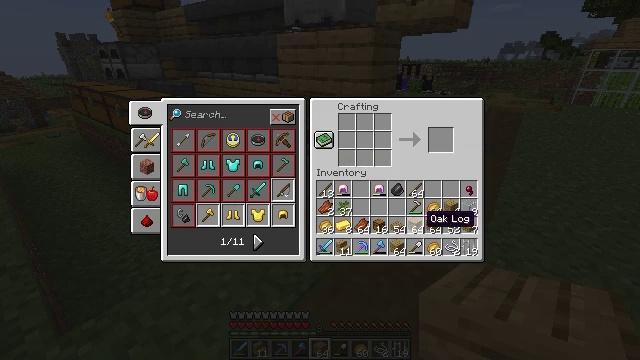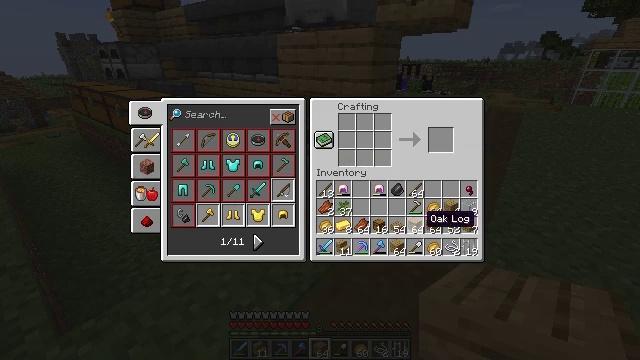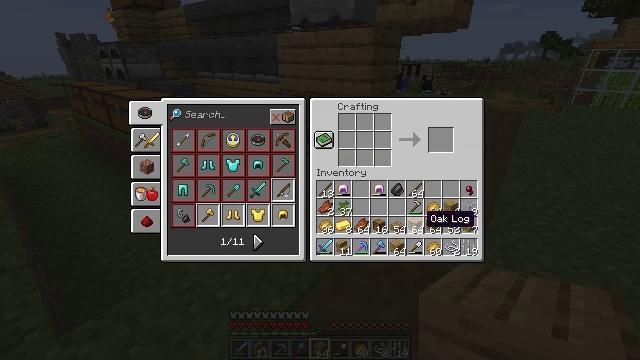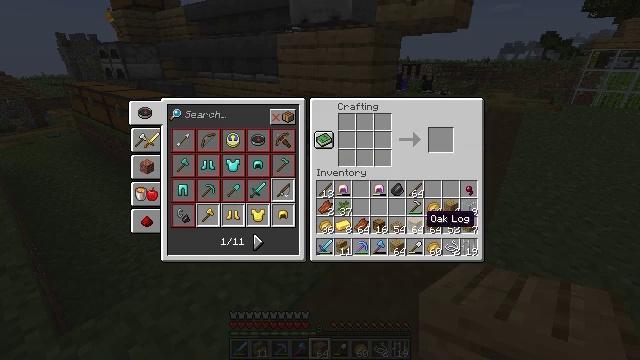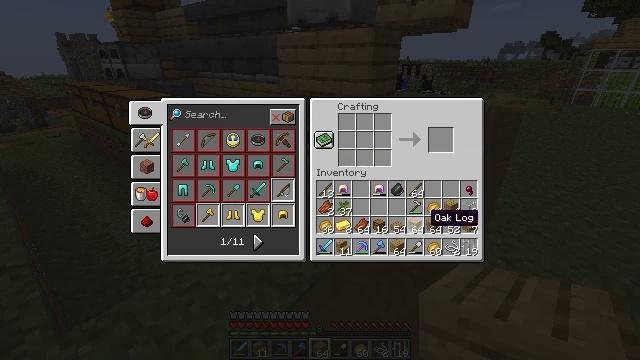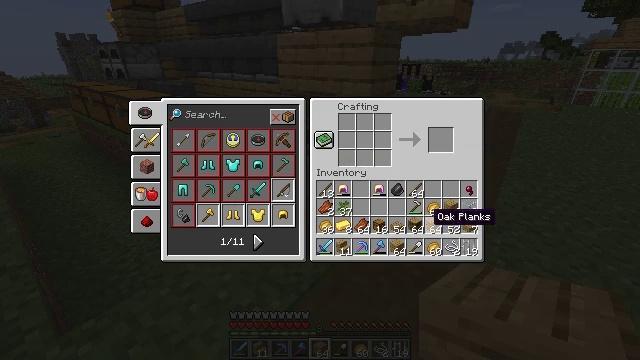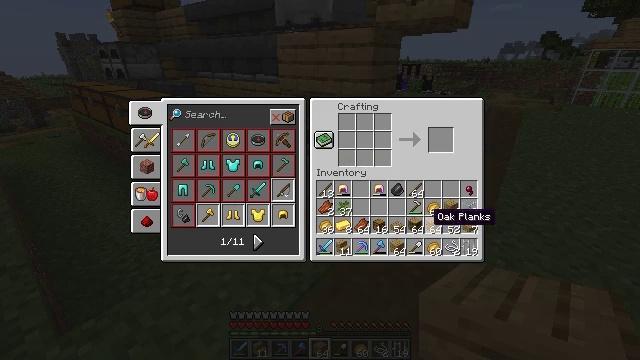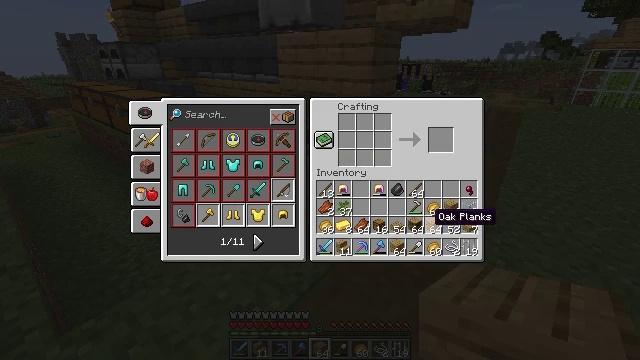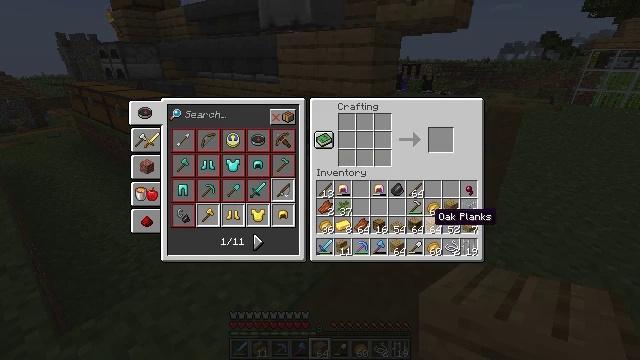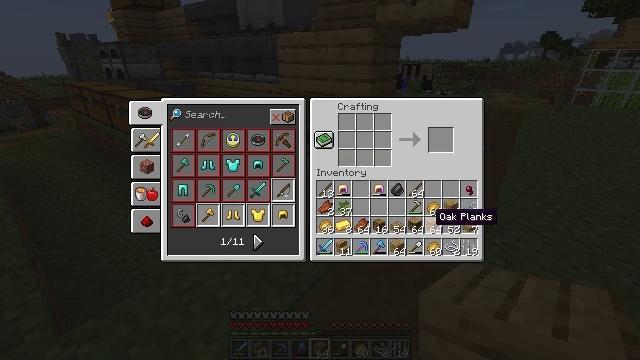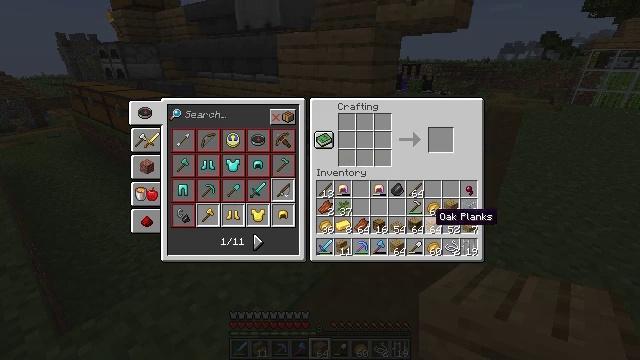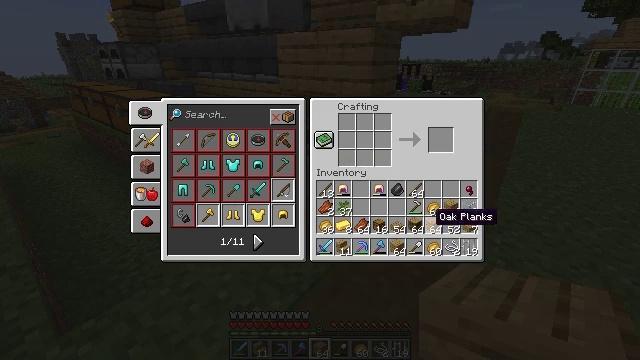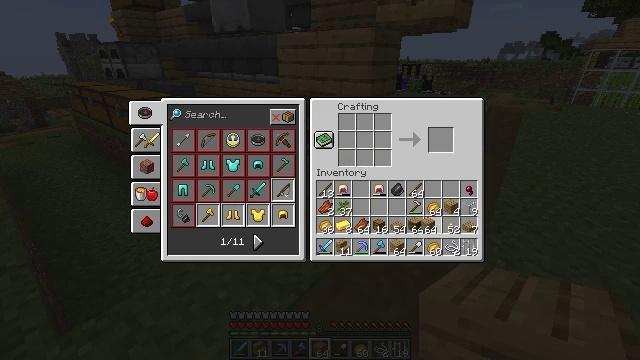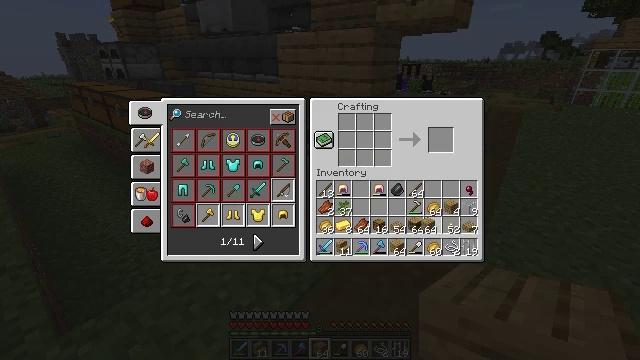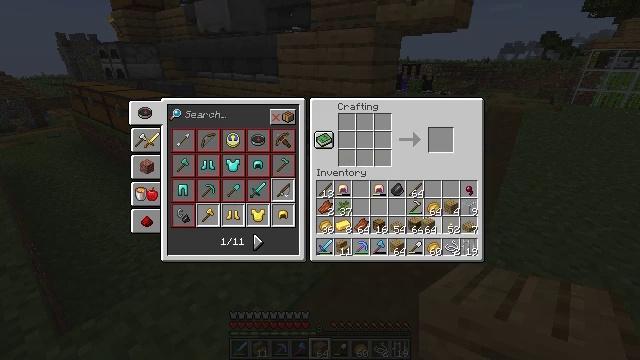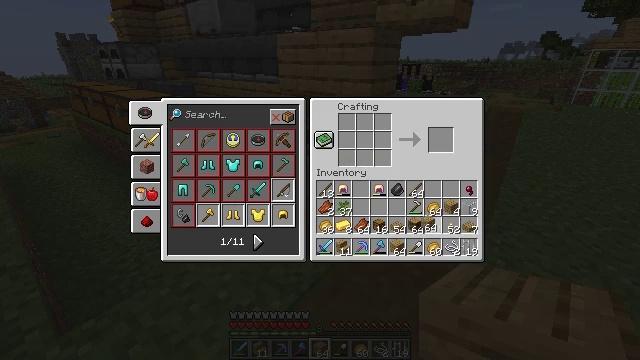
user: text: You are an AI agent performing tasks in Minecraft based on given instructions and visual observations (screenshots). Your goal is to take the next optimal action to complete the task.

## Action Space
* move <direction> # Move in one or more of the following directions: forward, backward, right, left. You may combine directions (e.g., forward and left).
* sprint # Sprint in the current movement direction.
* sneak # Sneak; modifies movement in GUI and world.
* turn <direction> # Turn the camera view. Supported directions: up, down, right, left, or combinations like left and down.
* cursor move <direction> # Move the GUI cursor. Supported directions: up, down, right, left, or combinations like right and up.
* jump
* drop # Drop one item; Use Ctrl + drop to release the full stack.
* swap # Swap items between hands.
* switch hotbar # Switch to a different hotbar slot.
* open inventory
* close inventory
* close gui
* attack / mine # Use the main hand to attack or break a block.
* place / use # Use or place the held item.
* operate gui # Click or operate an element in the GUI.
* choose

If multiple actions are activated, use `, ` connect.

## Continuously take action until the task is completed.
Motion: motion action
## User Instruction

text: Get a chest by crafting it in the crafting table.
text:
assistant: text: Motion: no_op
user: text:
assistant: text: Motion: no_op
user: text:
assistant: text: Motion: no_op
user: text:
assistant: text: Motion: no_op
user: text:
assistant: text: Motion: no_op
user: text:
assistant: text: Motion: no_op
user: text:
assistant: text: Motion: no_op
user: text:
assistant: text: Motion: no_op
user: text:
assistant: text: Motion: no_op
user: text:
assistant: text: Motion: no_op
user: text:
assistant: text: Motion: no_op
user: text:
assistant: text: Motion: operate gui
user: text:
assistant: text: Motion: operate gui
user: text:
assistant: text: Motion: operate gui
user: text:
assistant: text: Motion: no_op
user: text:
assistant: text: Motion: cursor move left and up
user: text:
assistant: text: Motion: cursor move left and up
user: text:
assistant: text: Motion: cursor move left and up
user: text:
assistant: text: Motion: sneak, cursor move left and up
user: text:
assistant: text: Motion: sneak, cursor move left and up
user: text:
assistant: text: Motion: sneak, cursor move left
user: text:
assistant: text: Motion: sneak
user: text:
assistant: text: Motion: sneak
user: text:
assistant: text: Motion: sneak
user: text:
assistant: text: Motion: sneak
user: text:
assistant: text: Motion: sneak
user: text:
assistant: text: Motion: sneak
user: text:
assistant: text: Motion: sneak
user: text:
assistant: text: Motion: sneak
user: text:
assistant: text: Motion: sneak